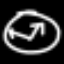
Label: clock